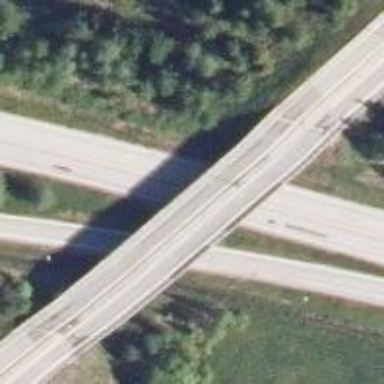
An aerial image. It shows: Asphalt motorway of trunk classification.